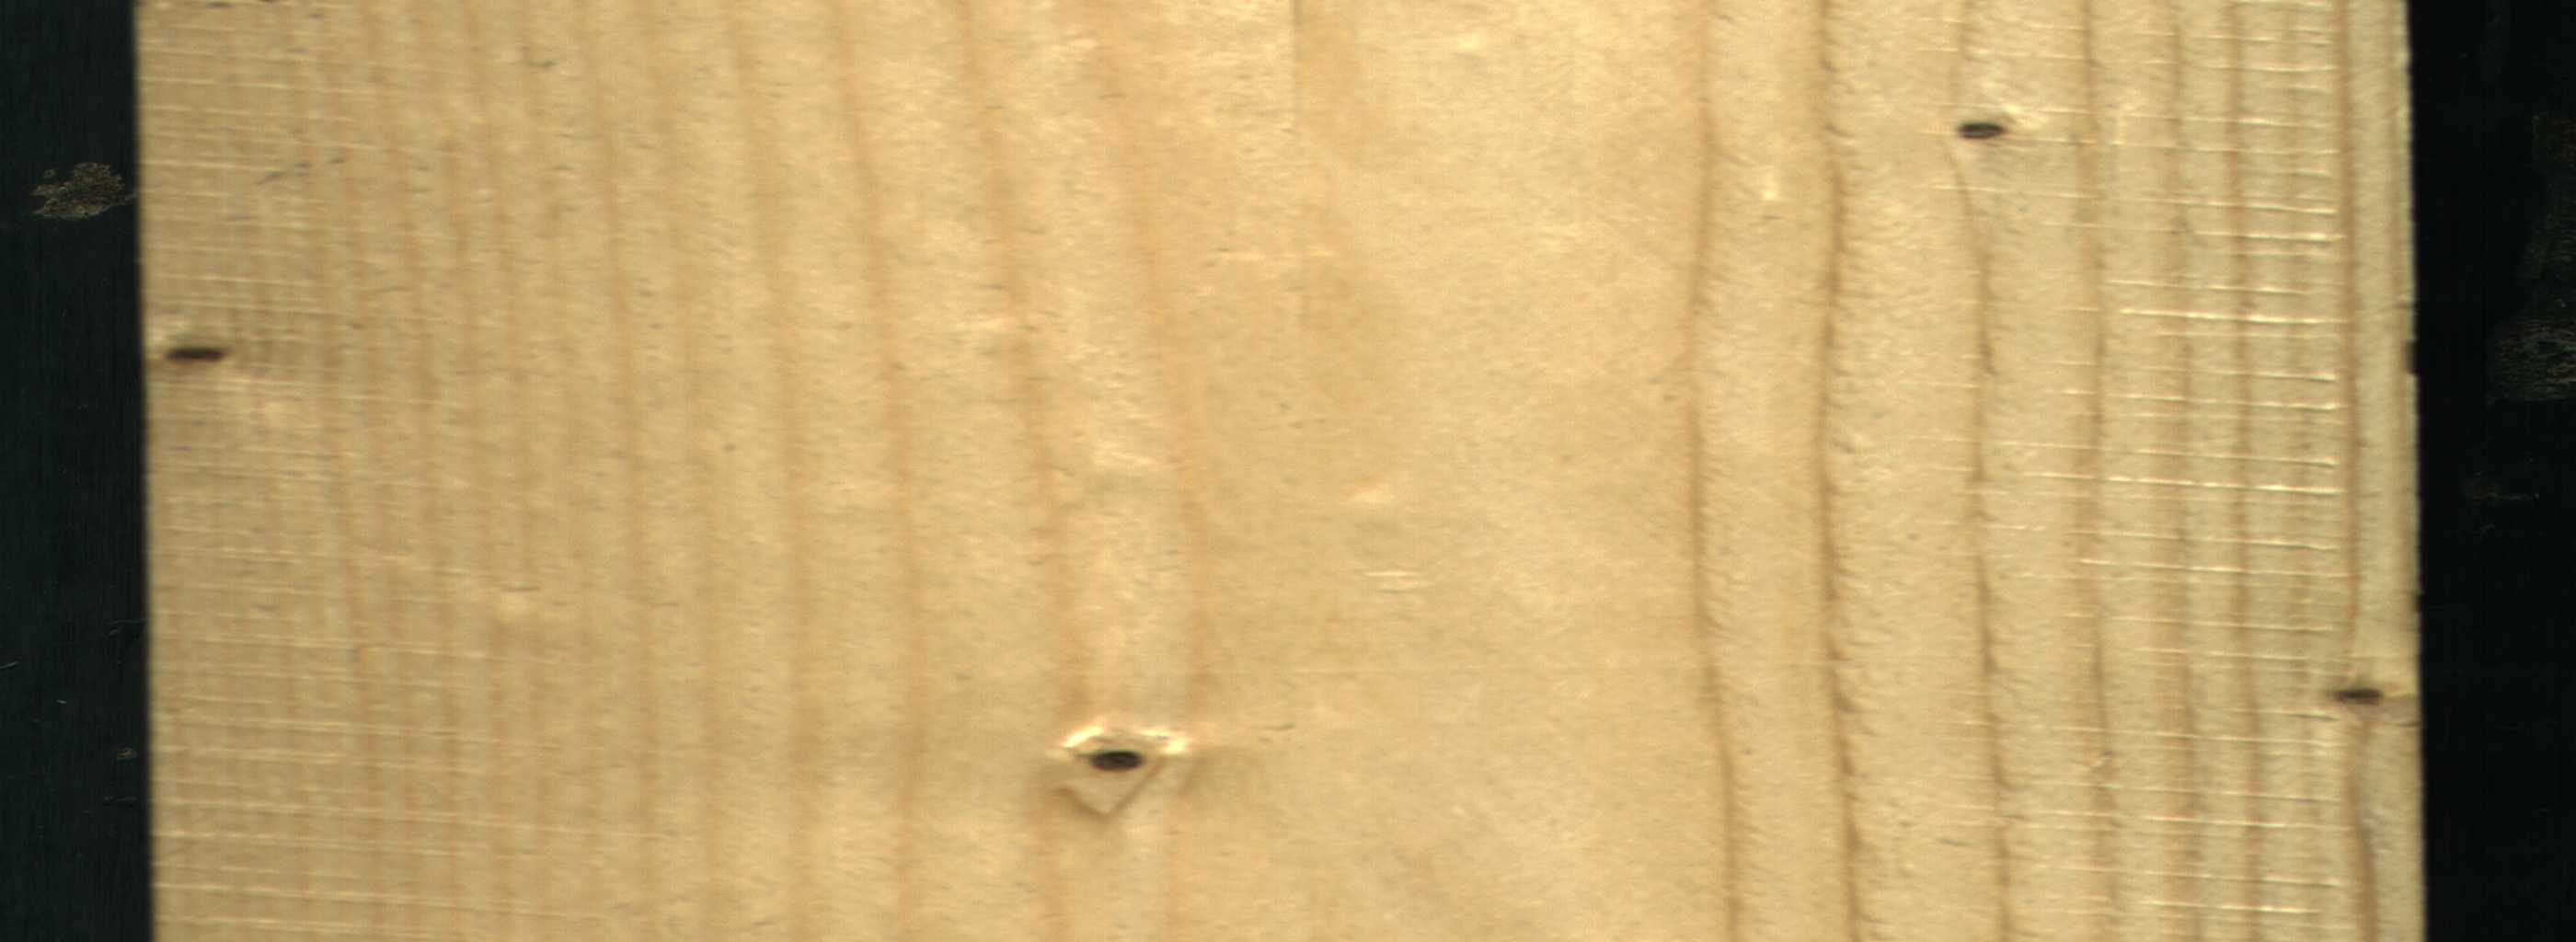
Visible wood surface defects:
Dead_Knot
Dead_Knot
Live_Knot
Live_Knot